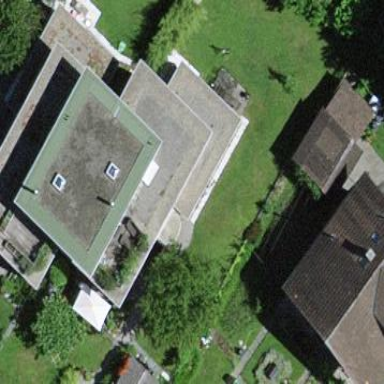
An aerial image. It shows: Terrace building.